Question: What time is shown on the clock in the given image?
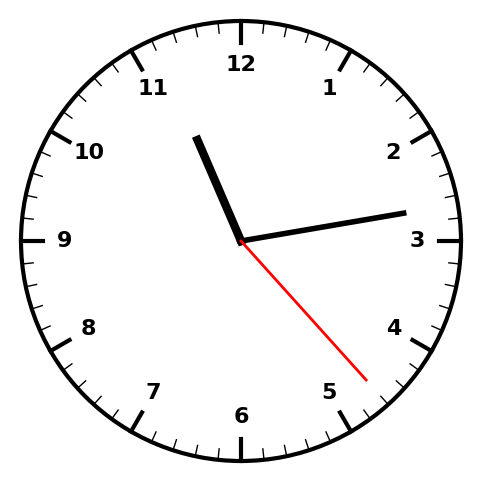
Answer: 11:13:23